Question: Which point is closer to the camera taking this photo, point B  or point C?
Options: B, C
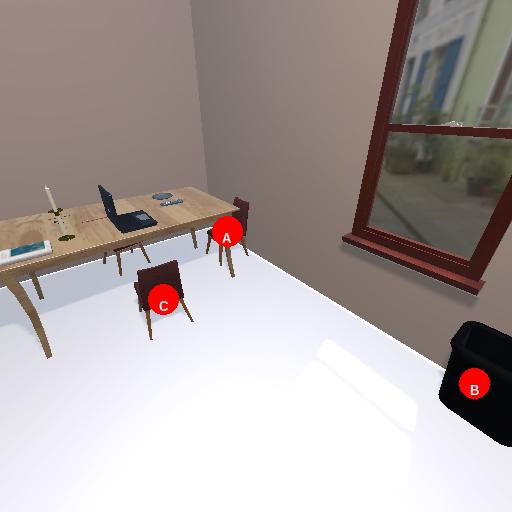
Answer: B